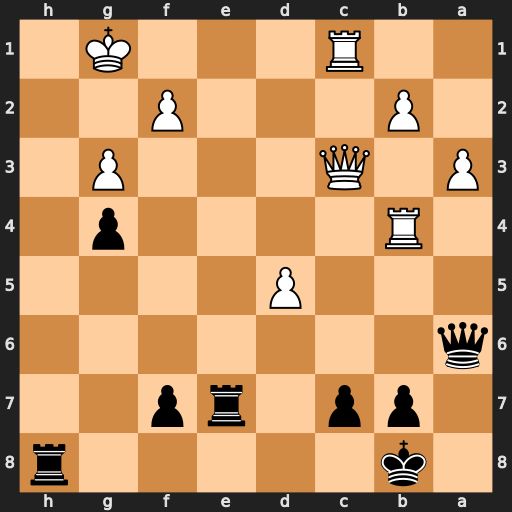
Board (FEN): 1k5r/1pp1rp2/q7/3P4/1R4p1/P1Q3P1/1P3P2/2R3K1
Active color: b
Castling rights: -
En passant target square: -
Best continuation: Qh6 Qxh8+ Qxh8